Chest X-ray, PA view. Patient: 64 years old, sex M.
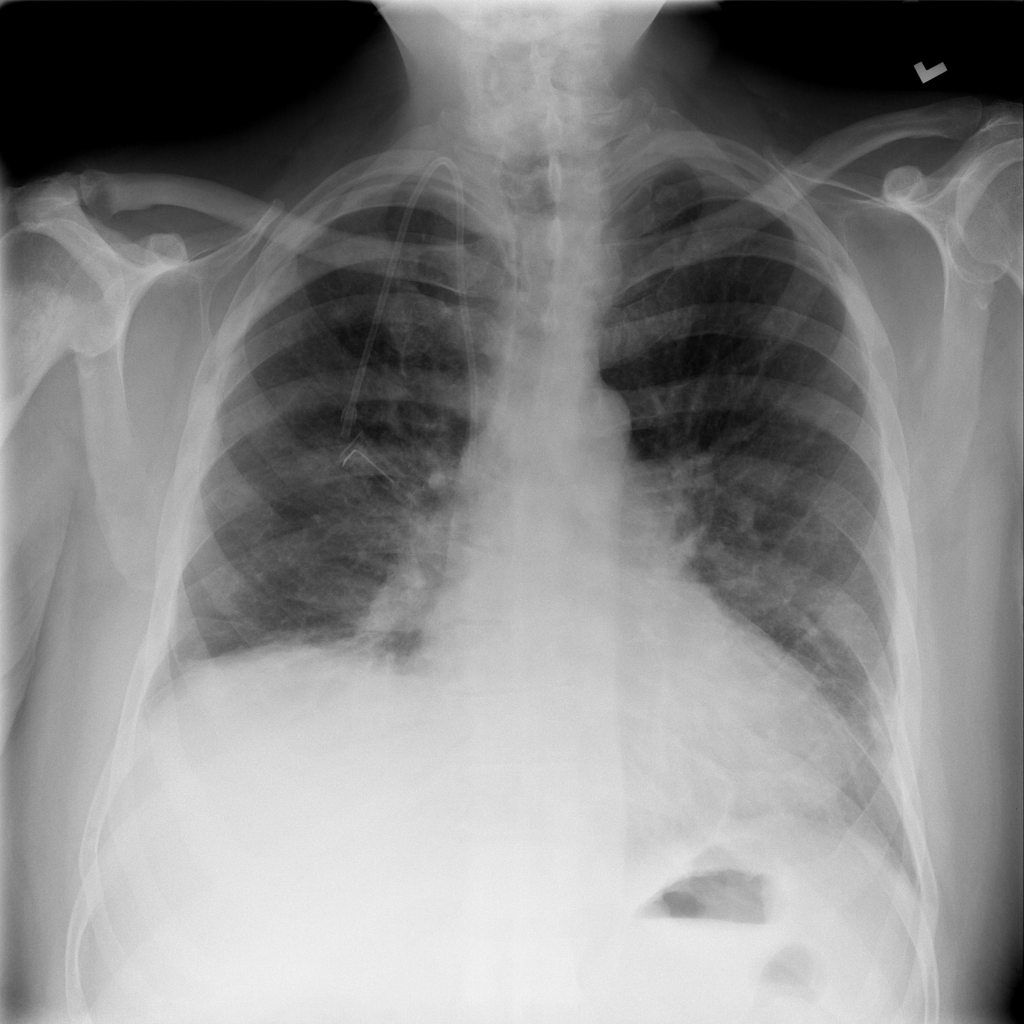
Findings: Atelectasis, Effusion